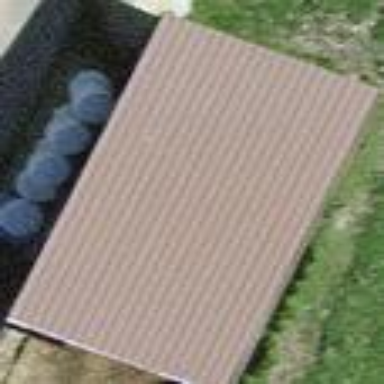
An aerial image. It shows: View of roof of building.